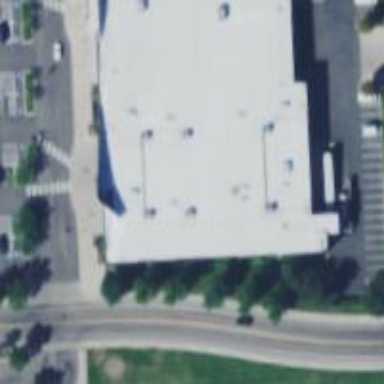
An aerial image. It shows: Part of building.